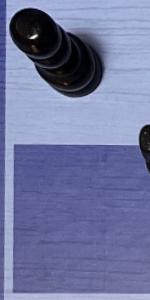
Label: Empty